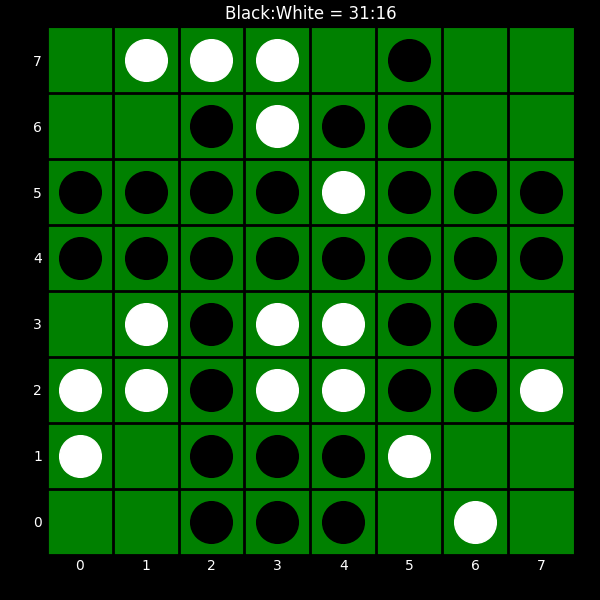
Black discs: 31
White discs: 16